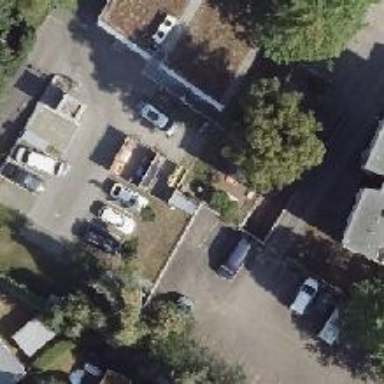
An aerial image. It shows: Parking area.